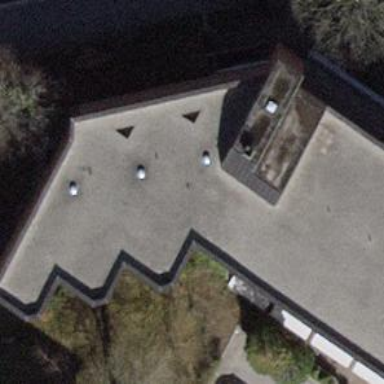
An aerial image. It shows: Flat-roofed office building.